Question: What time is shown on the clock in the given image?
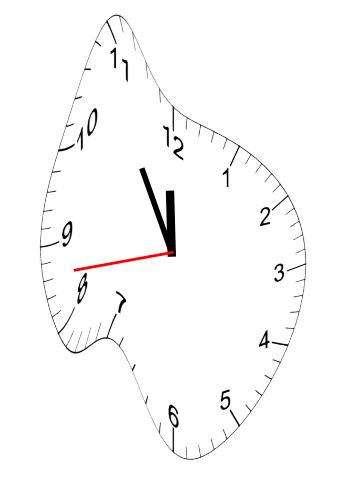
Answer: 11:54:43